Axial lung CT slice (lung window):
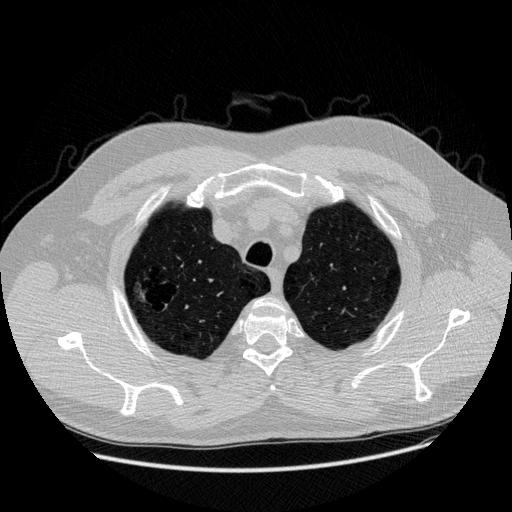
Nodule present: yes
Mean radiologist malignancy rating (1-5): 3